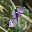
Label: 8